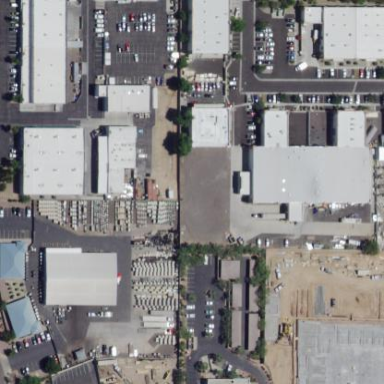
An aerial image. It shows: Commercial area.